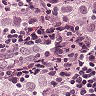
Metastatic tissue present: yes